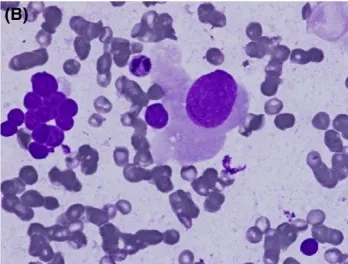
Few large cells with less vacuolated cytoplasm The magnification for A, B, C, and D is x40, x60, x10, and x10, respectively.
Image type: pathology (giemsa)